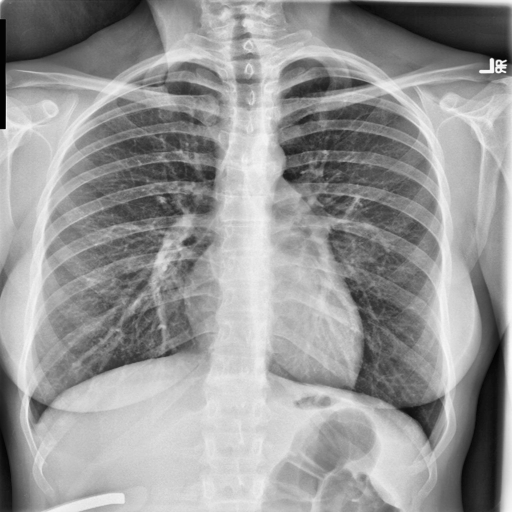
Finding: NORMAL